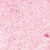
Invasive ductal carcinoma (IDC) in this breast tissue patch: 0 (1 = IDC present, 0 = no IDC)